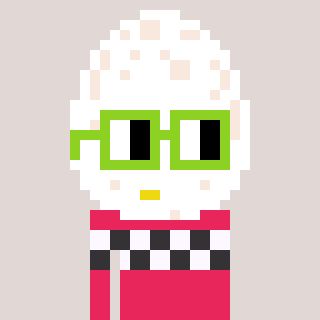
a pixel art character with square light green glasses, a egg-shaped head and a redpinkish-colored body on a warm background